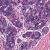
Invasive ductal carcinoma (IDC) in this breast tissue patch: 0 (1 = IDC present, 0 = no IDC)